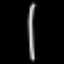
Label: pants